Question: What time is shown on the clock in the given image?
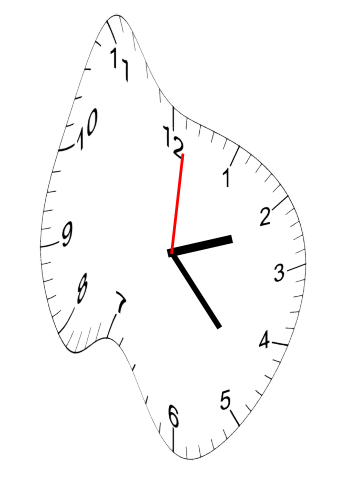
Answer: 02:23:01